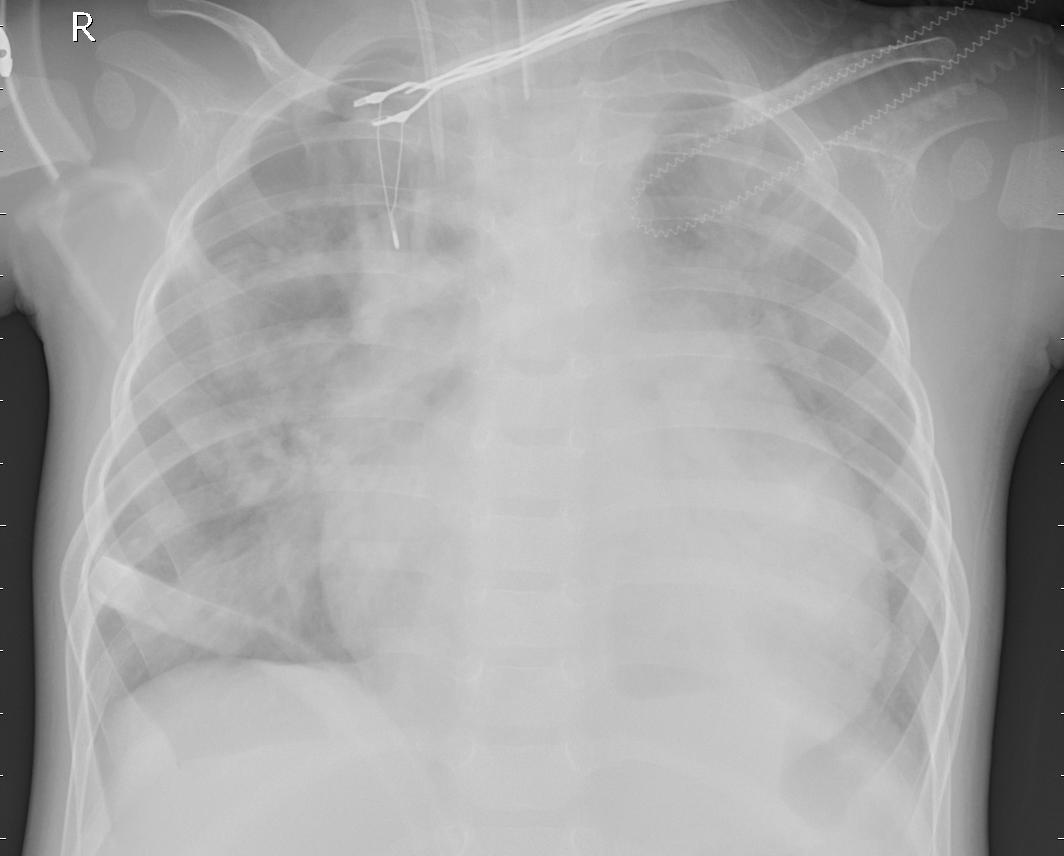
Diagnosis: PNEUMONIA